Interaction volume radius: 10 \u00c5
Interaction volume height: 30 \u00c5
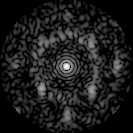
Disorder parameter: 0.6415